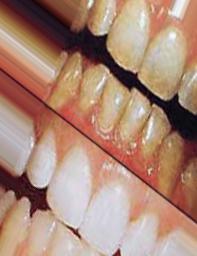
Condition: Tooth Discoloration